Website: walmart
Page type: billing-address
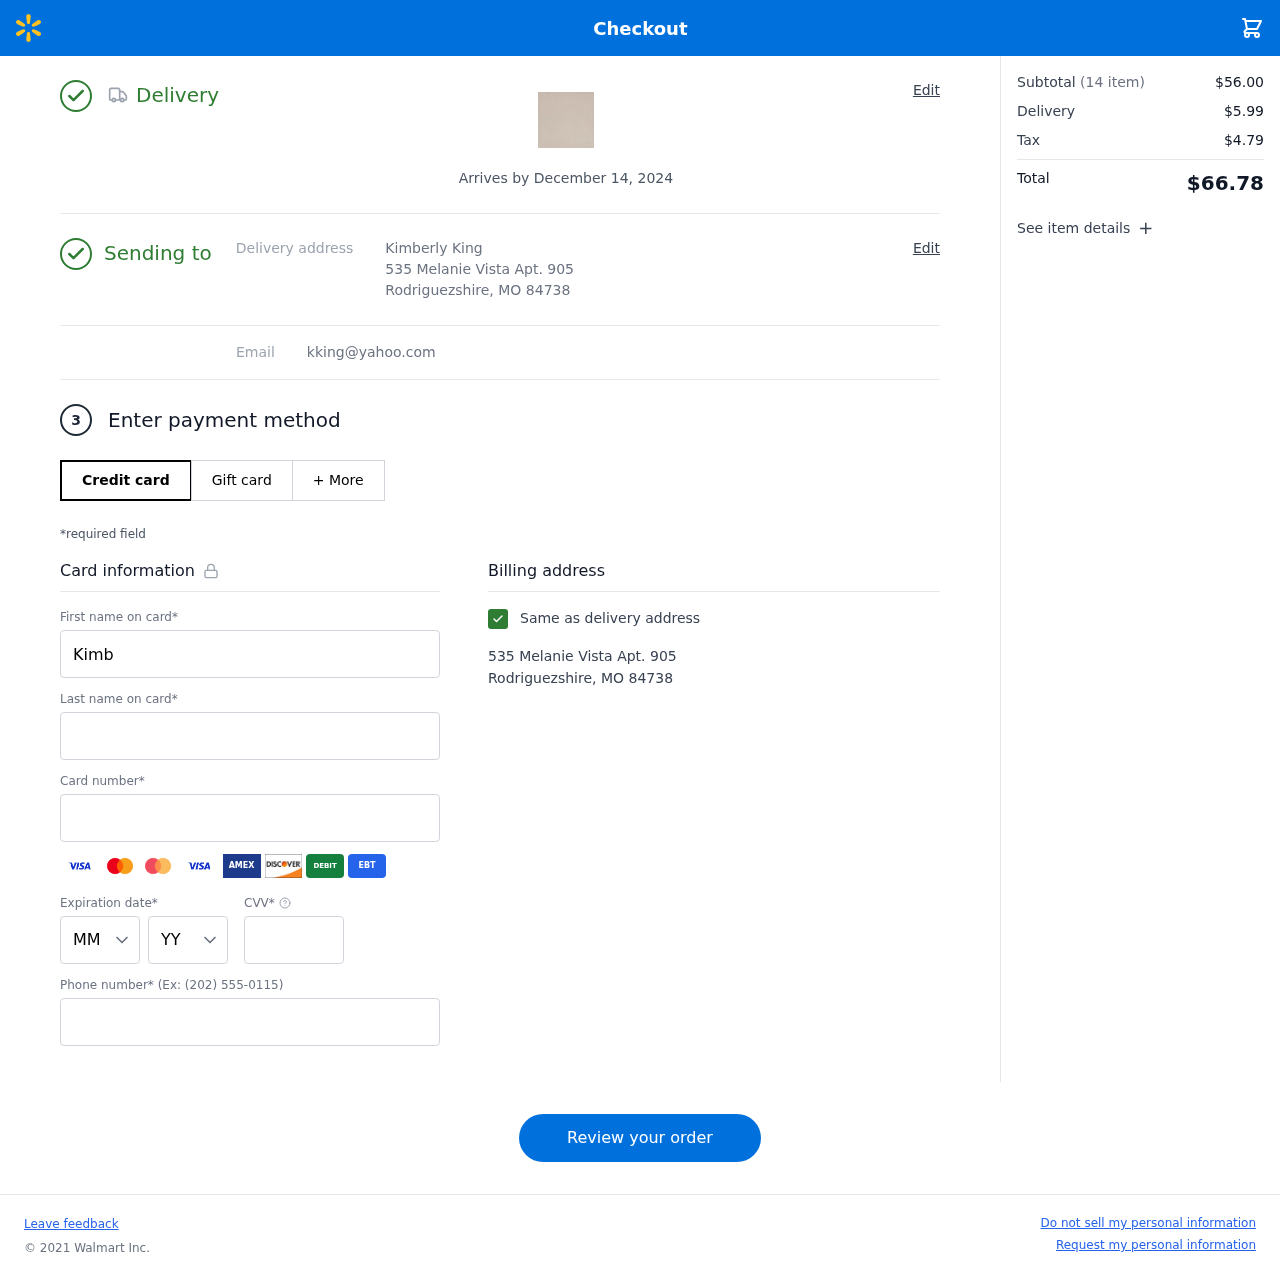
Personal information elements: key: PII_CARD_CVV
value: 003
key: PII_CARD_EXPIRY_MONTH
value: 11
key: PII_CARD_EXPIRY_YEAR
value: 30
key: PII_CARD_NUMBER
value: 4902 0459 2456 0598
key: PII_EMAIL
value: kking@yahoo.com
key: PII_FIRSTNAME
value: Kimberly
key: PII_FULLNAME
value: Kimberly King
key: PII_LASTNAME
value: King
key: PII_PHONE
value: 9944836878
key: PII_STREET
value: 535 Melanie Vista Apt. 905
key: PII_CITY_STATE_ZIP
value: Rodriguezshire, MO 84738
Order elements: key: ORDER_DELIVERY_DATE
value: Arrives by December 14, 2024
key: ORDER_NUM_ITEMS
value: (14 item)
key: ORDER_SUBTOTAL
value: $56.00
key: ORDER_SHIPPING_COST
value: $5.99
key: ORDER_TAX
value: $4.79
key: ORDER_TOTAL
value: $66.78